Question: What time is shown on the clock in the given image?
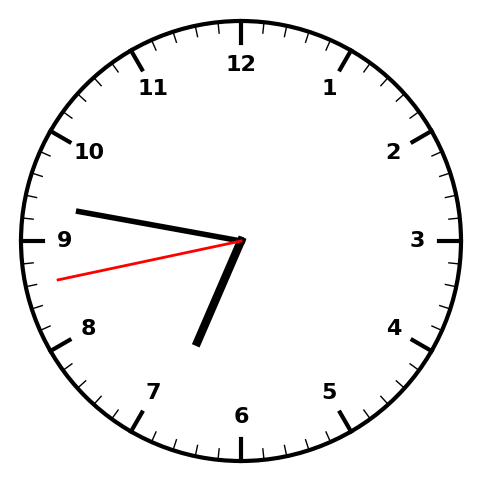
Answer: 06:46:43